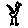
Label: bird